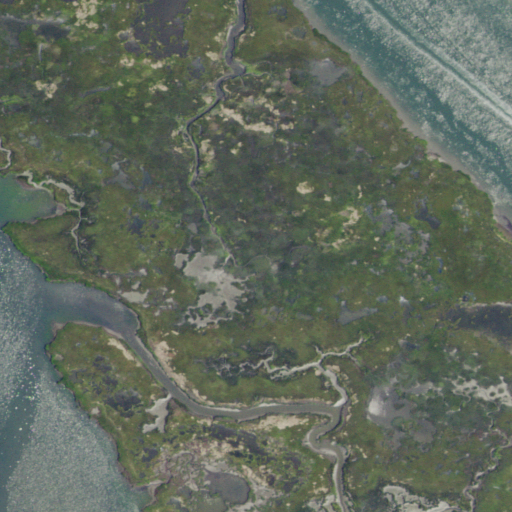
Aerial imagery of island in New Jersey named Boot Island containing herbaceous wetlands and open water